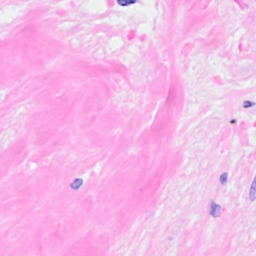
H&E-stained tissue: Breast